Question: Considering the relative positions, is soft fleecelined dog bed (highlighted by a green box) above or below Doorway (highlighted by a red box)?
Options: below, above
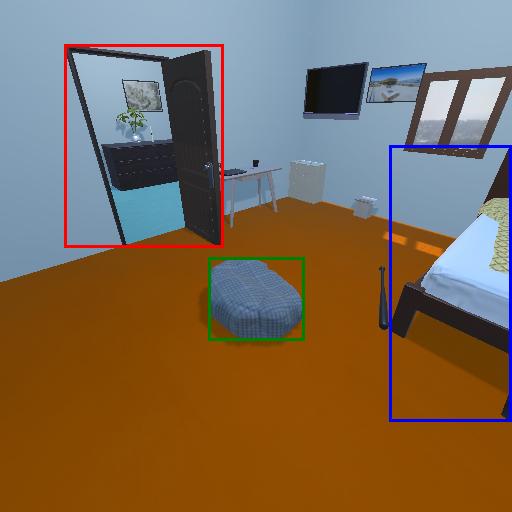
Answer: below